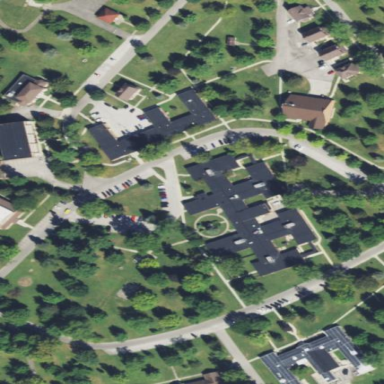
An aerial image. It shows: Healthcare clinic is depicted in the image.